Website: macys
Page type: delivery-shipping
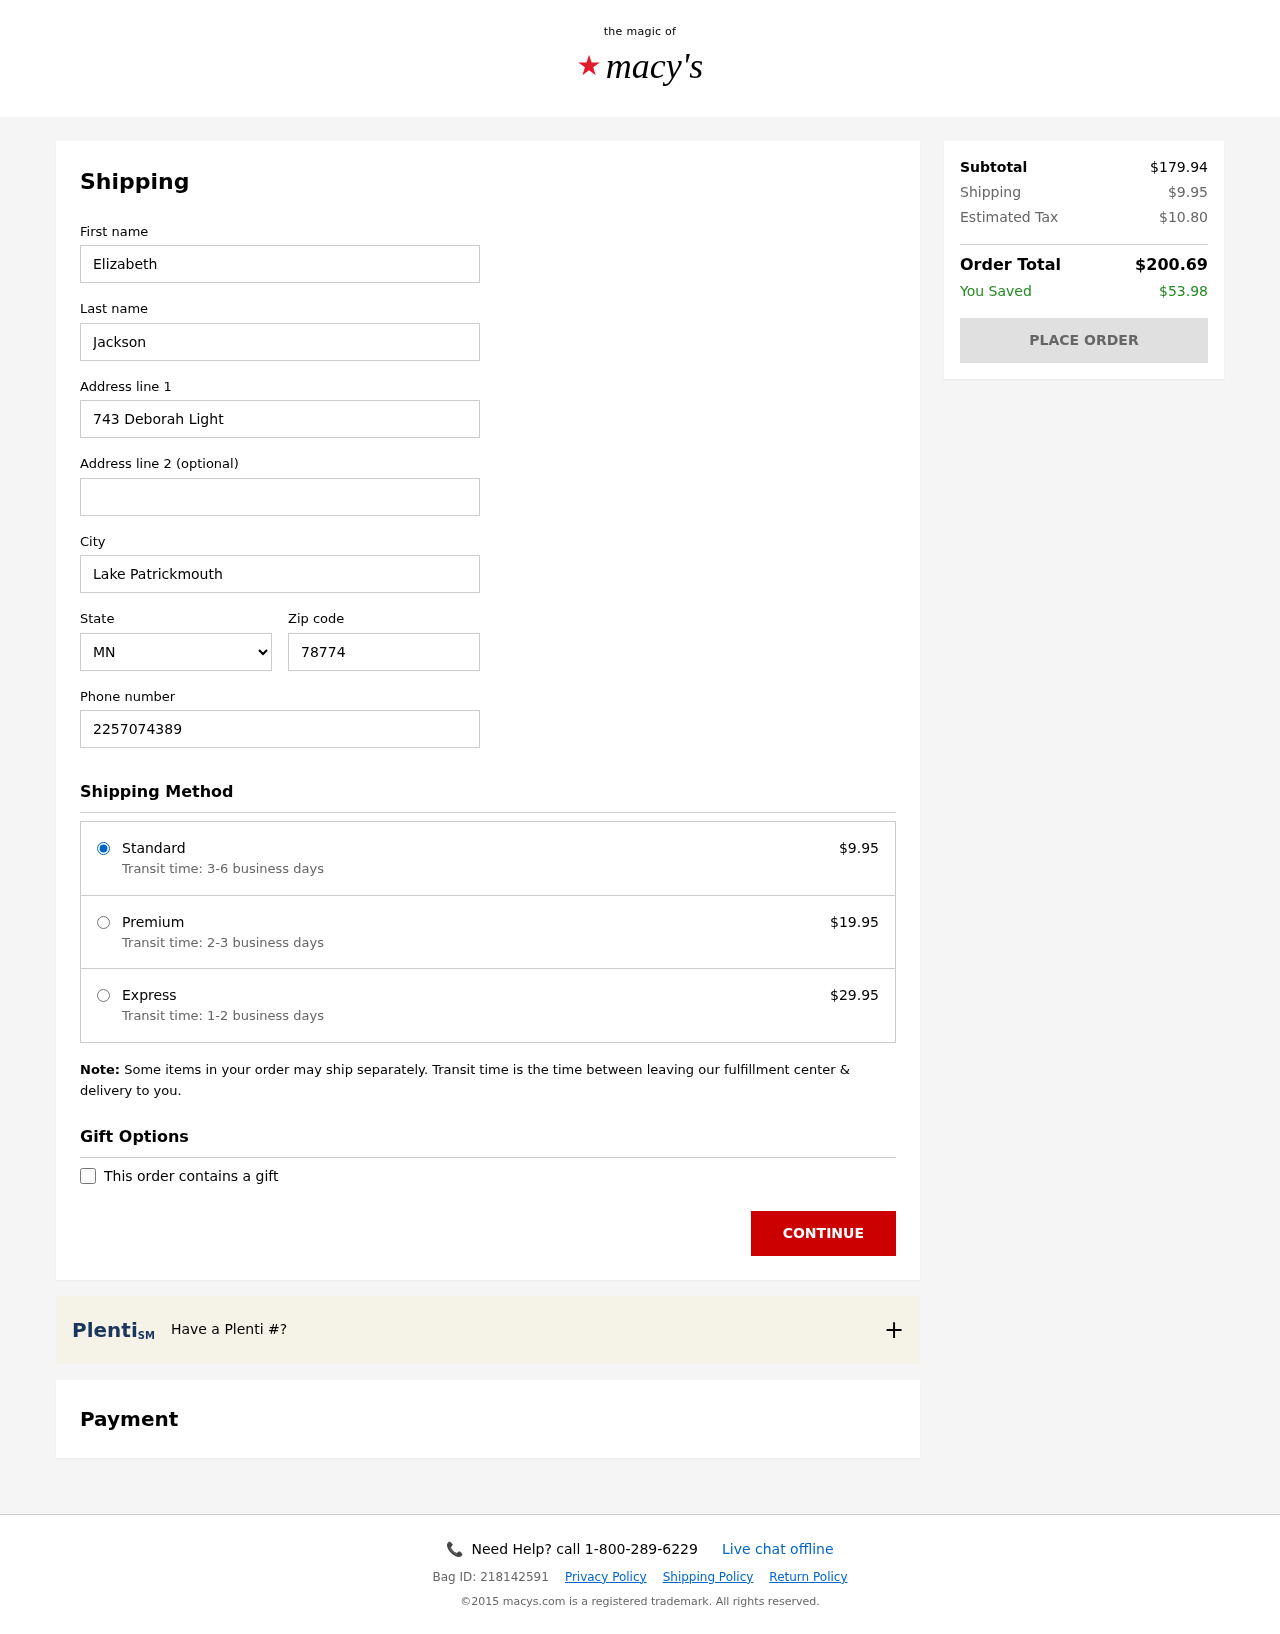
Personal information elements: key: PII_CITY
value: Lake Patrickmouth
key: PII_FIRSTNAME
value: Elizabeth
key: PII_LASTNAME
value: Jackson
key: PII_PHONE
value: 2257074389
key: PII_POSTCODE
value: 78774
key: PII_STATE_ABBR
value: MN
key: PII_STREET
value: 743 Deborah Light
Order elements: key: ORDER_SHIPPING_COST
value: $9.95
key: ORDER_SHIPPING_PREMIUM
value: $19.95
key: ORDER_SHIPPING_EXPRESS
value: $29.95
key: ORDER_SUBTOTAL
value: $179.94
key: ORDER_TAX
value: $10.80
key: ORDER_TOTAL
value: $200.69
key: ORDER_SAVINGS
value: $53.98